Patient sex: F
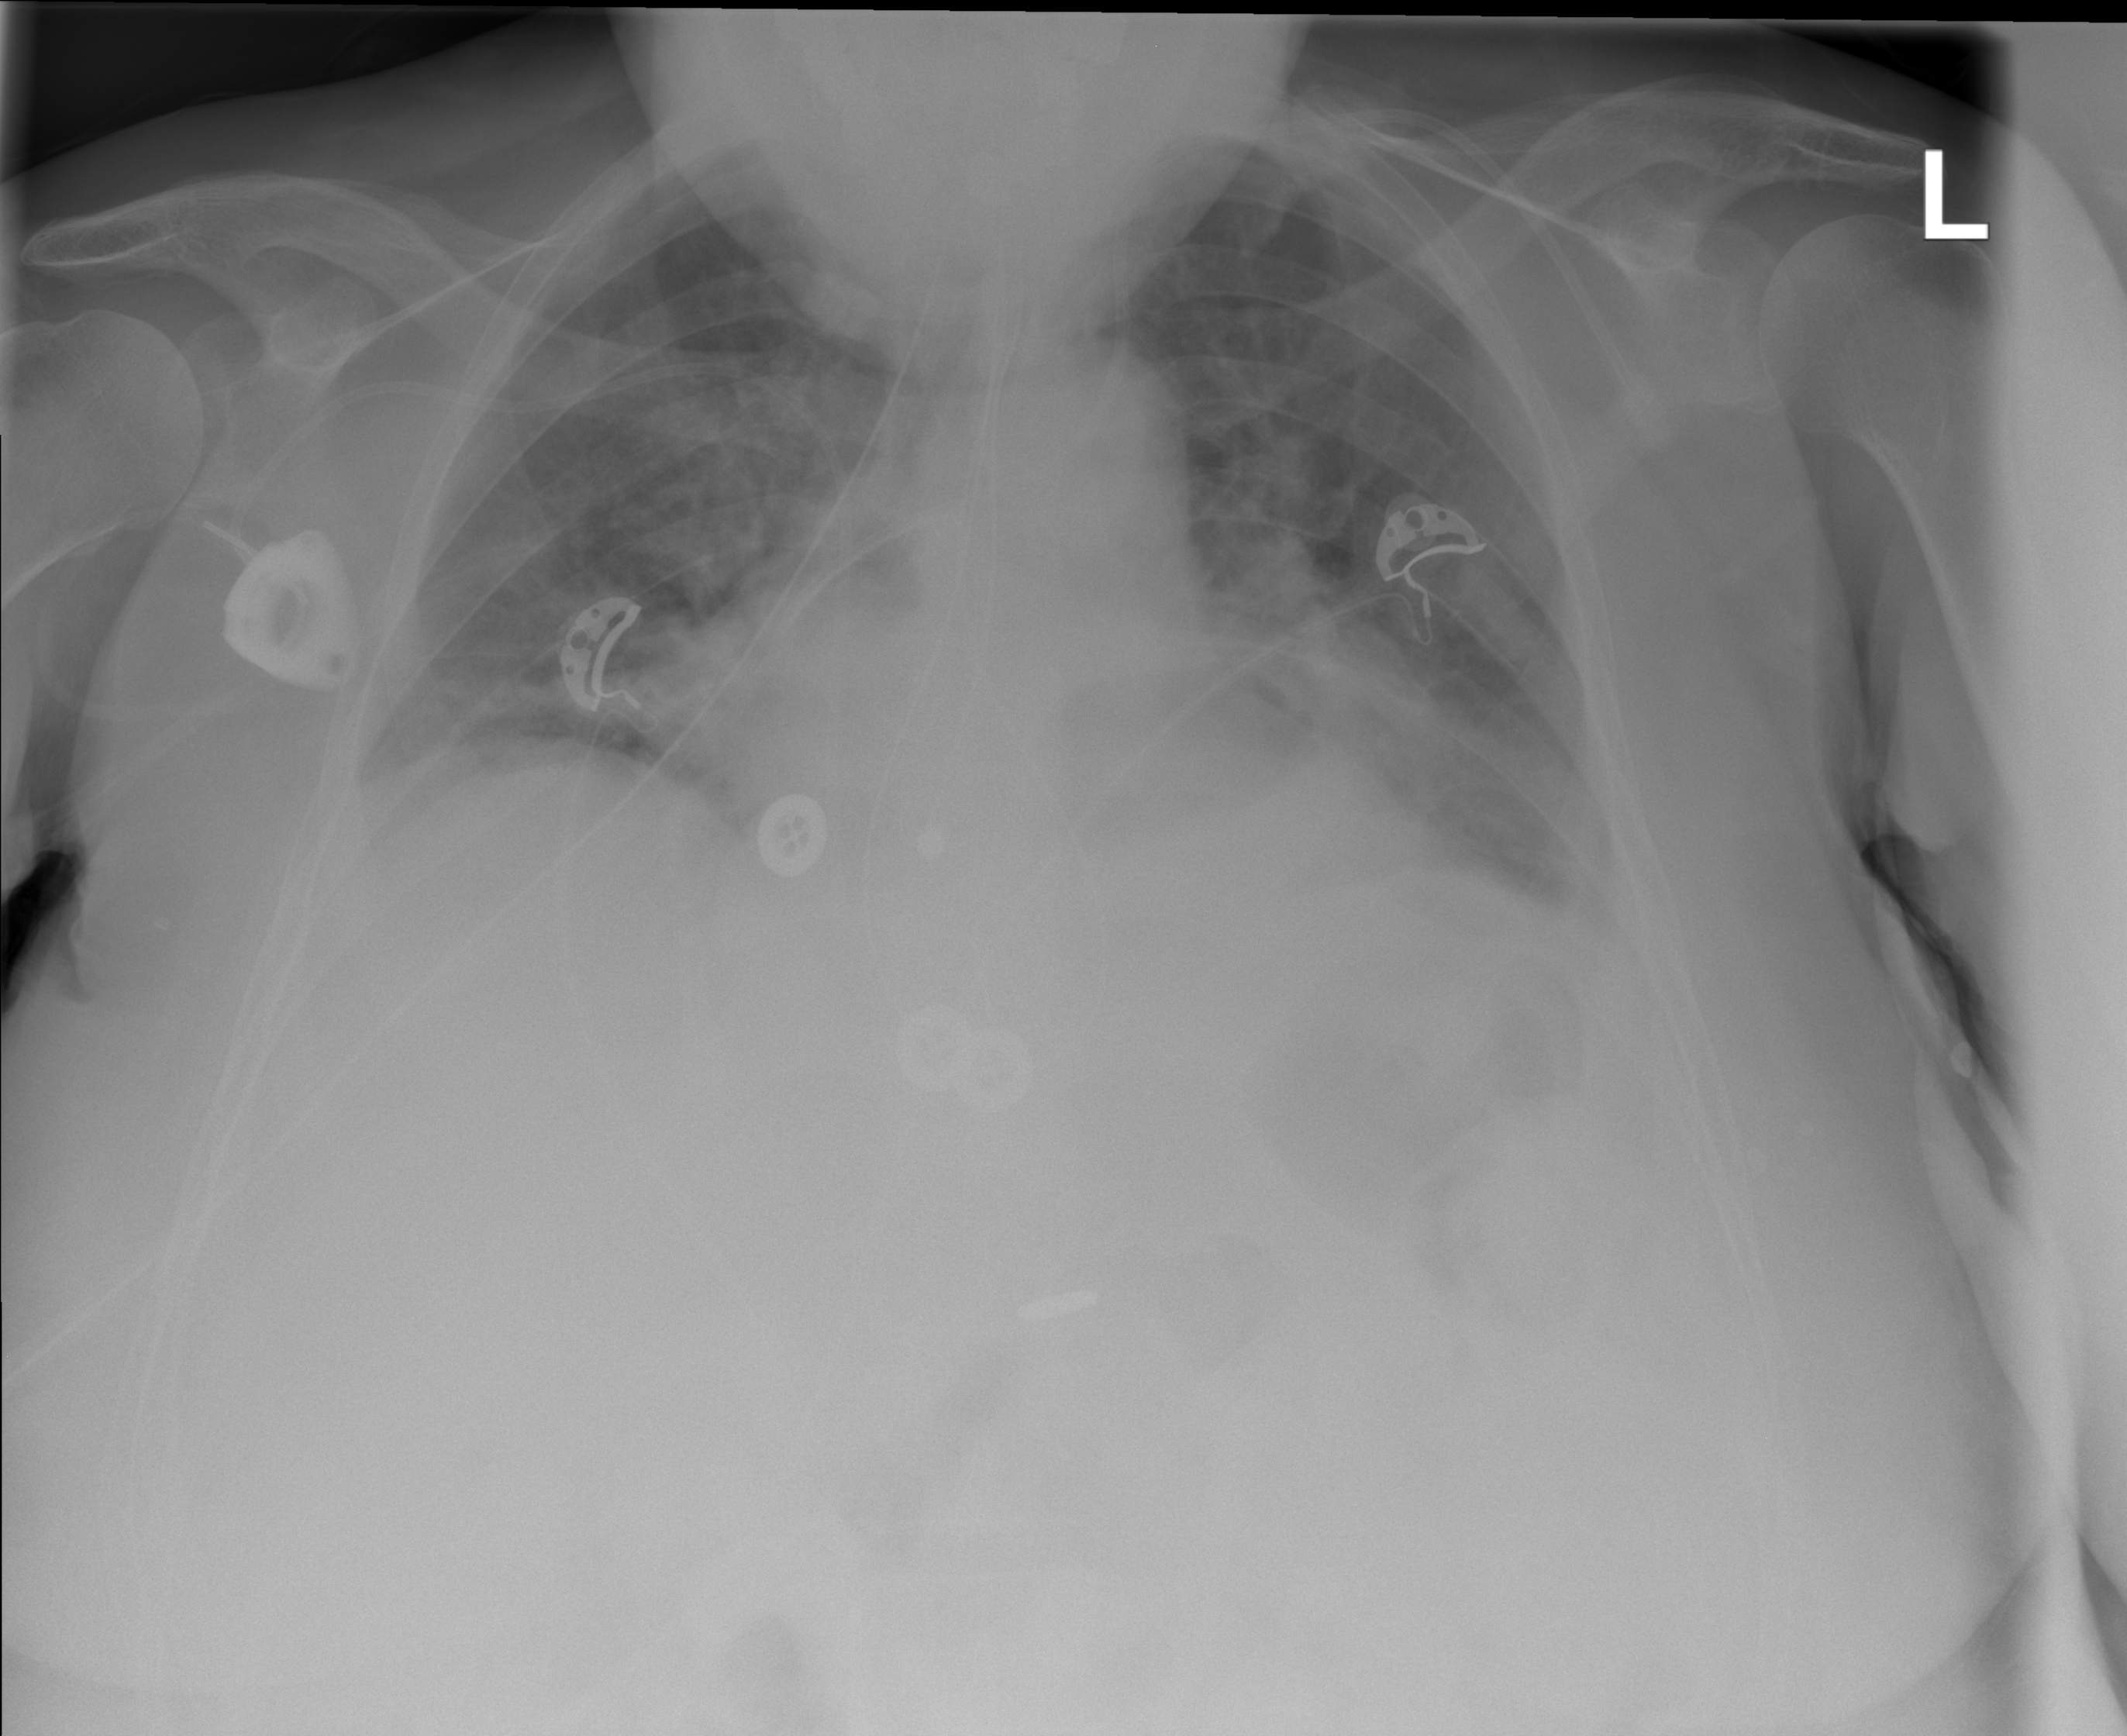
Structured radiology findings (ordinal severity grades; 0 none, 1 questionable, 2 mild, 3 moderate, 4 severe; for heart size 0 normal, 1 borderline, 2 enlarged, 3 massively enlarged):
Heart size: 0
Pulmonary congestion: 2
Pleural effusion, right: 1
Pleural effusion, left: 2
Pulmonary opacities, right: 2
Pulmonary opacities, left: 0
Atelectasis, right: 2
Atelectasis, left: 2